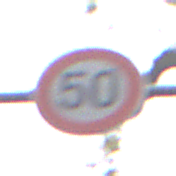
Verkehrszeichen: Geschwindigkeit50
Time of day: Midday
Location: Outdoor (Nature)
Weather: Overcast
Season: Autumn
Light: Natural